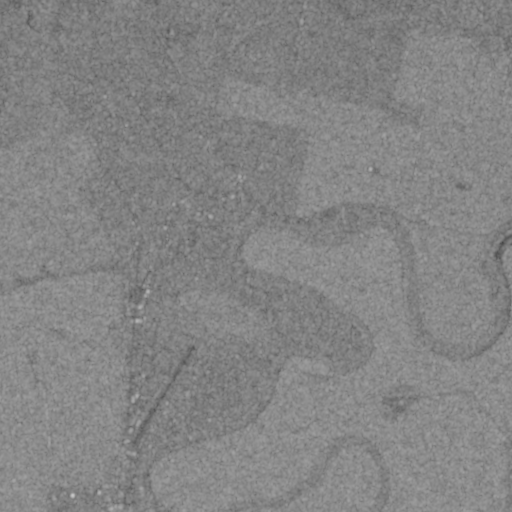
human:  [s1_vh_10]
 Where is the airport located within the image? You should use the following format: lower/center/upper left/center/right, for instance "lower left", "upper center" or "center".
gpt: The airport is located in the lower left of the image.
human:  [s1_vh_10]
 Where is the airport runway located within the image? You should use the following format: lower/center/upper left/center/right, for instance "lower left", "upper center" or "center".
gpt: The airport runway is located in the lower left of the image.
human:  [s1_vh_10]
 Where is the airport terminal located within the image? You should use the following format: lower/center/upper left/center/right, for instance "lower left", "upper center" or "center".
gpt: The airport terminal is located in the lower left of the image.
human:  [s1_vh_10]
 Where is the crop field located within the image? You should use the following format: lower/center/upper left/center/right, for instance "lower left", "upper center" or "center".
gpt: The crop field is located in the lower center of the image.
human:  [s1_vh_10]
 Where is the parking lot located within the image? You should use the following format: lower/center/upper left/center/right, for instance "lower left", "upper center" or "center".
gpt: The parking lot is located in the lower left of the image.
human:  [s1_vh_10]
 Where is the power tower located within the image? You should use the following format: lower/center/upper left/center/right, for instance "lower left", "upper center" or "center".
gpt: There is no power tower in the image.

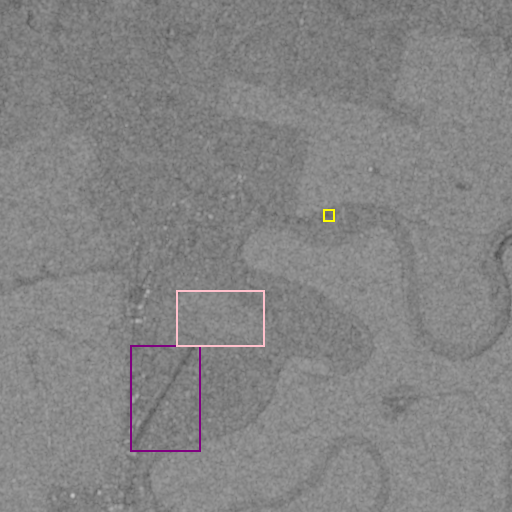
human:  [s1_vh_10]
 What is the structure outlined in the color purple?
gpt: The structure outlined in purple is an airport.
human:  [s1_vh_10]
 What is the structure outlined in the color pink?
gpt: The structure outlined in pink is a crop field.
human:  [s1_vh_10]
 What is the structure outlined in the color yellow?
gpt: The structure outlined in yellow is a park.
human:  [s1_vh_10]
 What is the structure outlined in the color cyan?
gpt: There is no cyan outline.